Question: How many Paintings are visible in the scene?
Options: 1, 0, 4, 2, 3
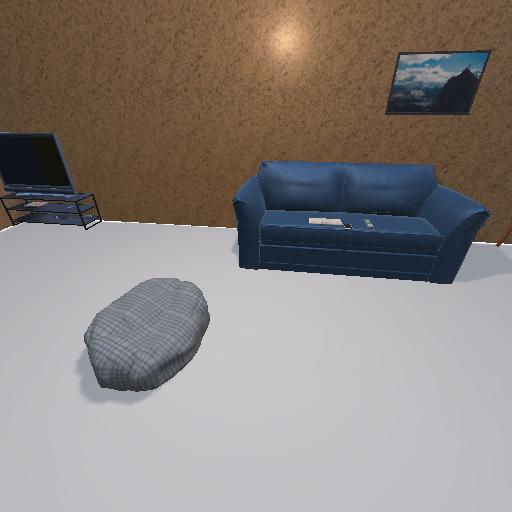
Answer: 1